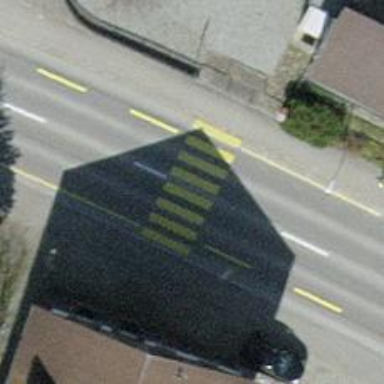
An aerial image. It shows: Marked crossing on footway.